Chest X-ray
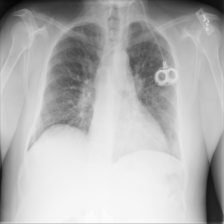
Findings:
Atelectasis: negative
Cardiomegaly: negative
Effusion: negative
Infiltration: positive
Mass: negative
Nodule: negative
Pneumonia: negative
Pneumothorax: negative
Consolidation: negative
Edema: negative
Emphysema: negative
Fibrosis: negative
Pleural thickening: negative
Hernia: negative